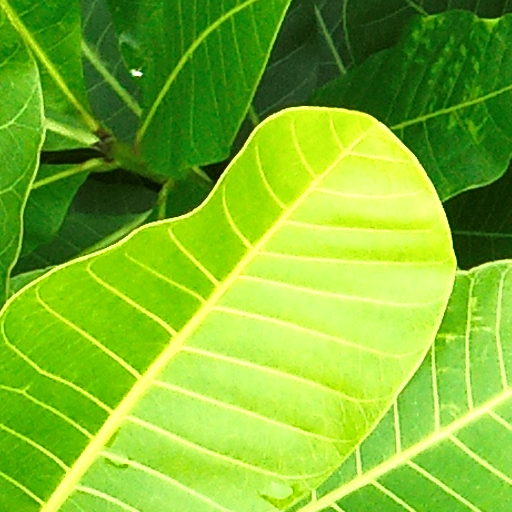
Species: Anacardium excelsum
GBIF accepted scientific name: Anacardium excelsum
Crown area (m\u00b2): 62.33